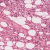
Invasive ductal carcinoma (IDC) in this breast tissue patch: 0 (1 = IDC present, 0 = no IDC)